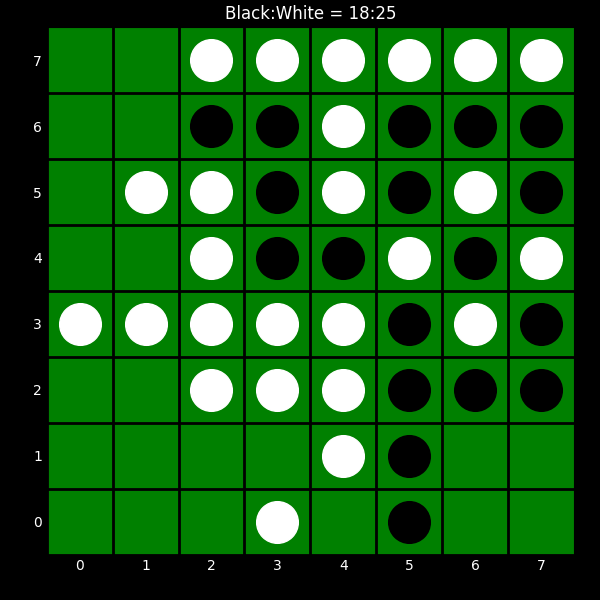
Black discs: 18
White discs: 25